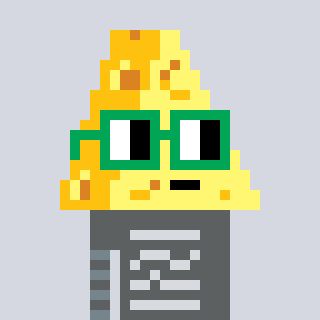
a pixel art character with square green glasses, a cheese-shaped head and a bege-colored body on a cool background